Field crop: tomato
Growth stage: 1
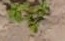
Species: portulaca